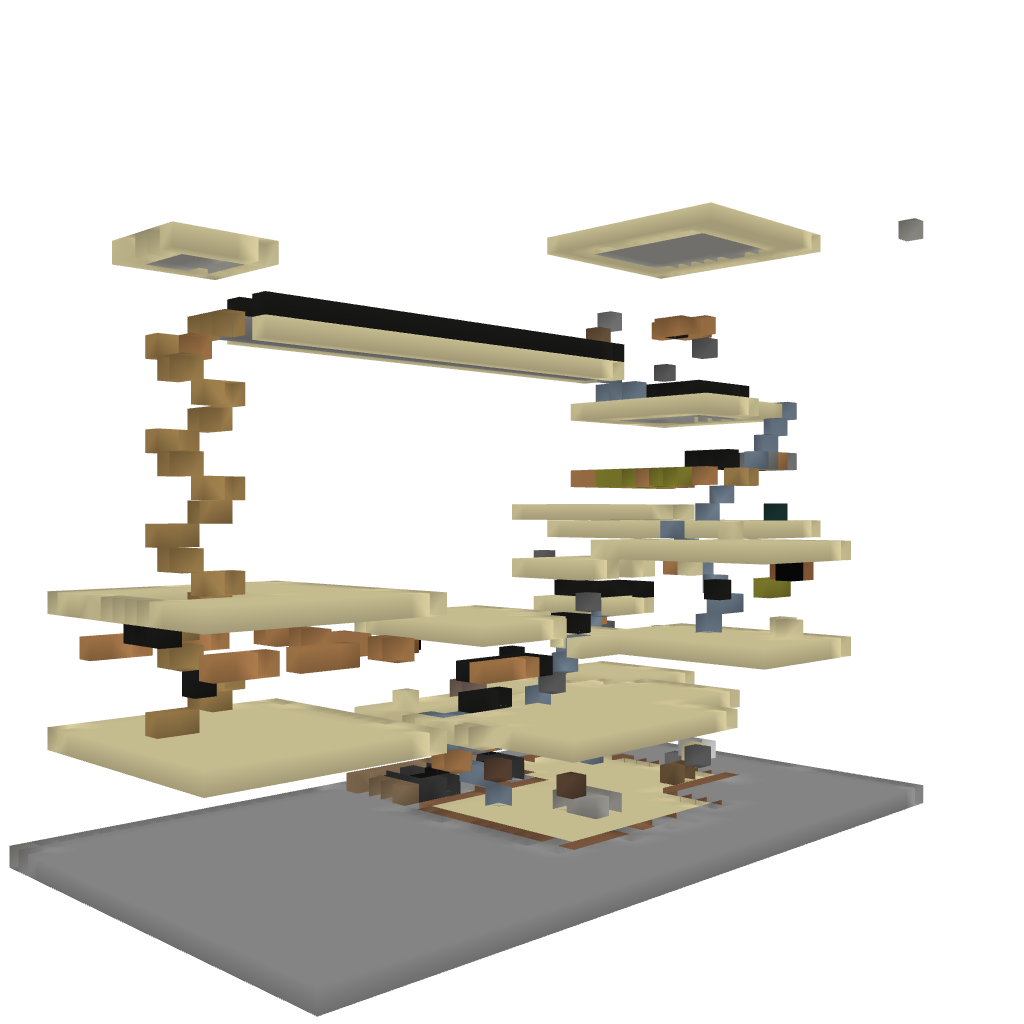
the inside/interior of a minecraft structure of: Unamed House